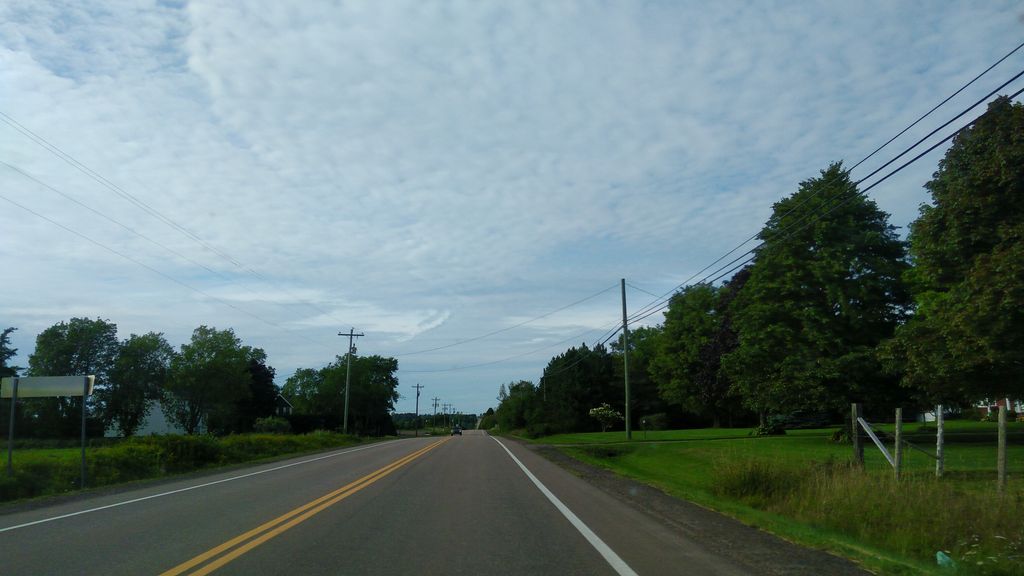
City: charlottetown